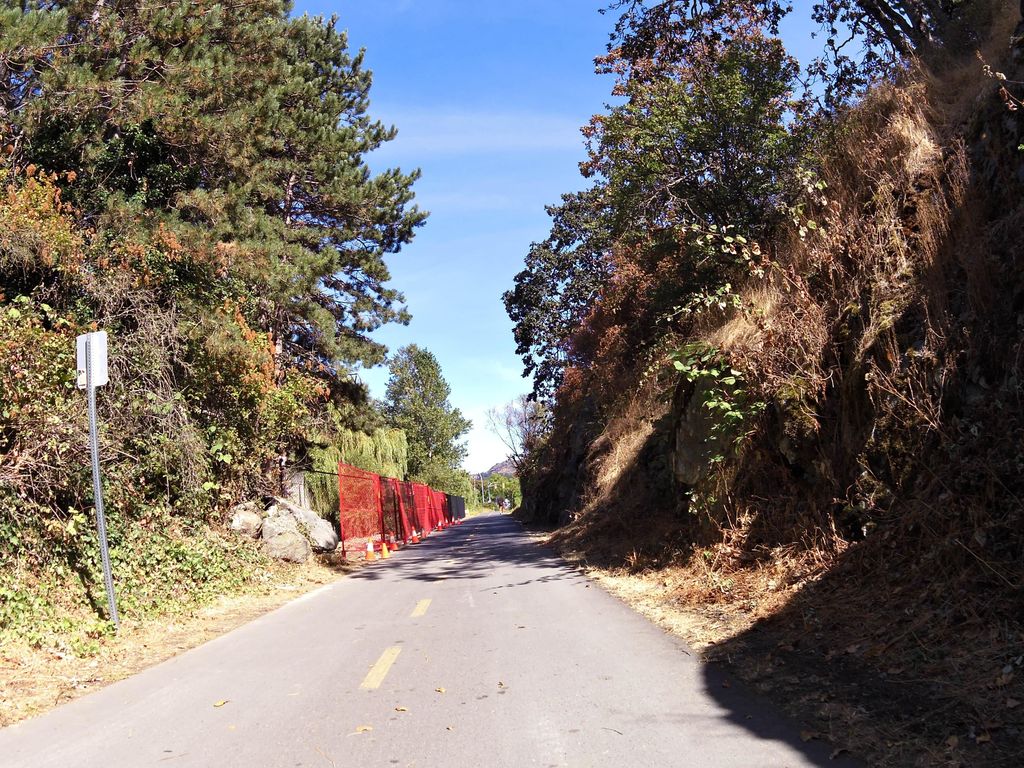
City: victoria